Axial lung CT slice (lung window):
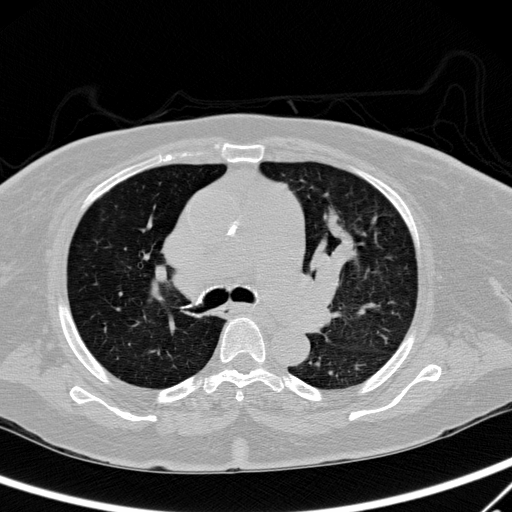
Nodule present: no